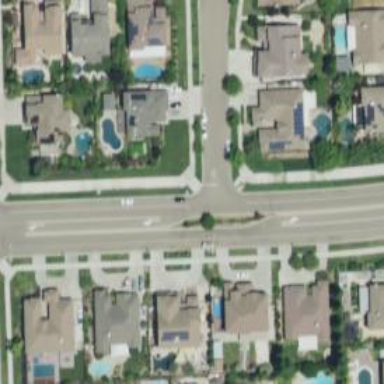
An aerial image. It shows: Unmarked road crossing.